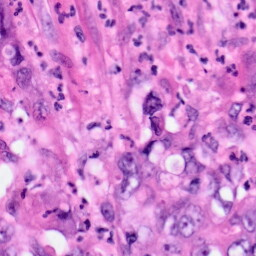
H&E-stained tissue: Pancreatic